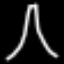
Label: The Eiffel Tower